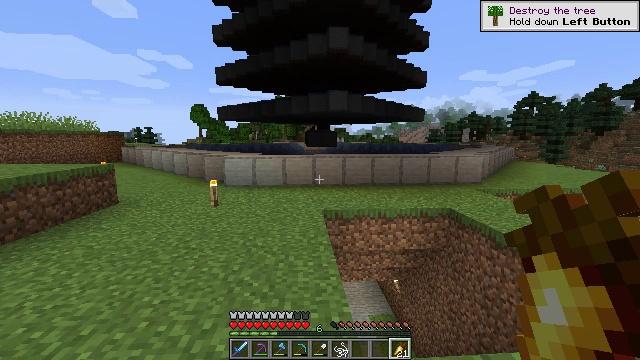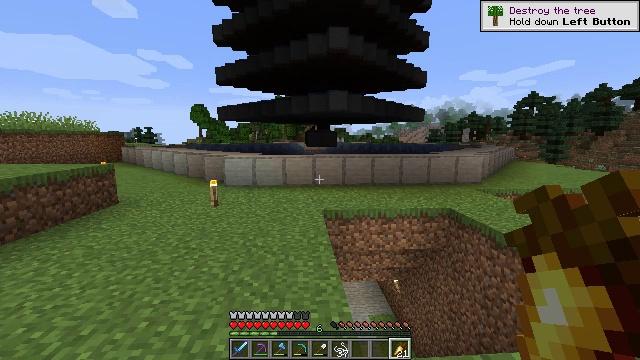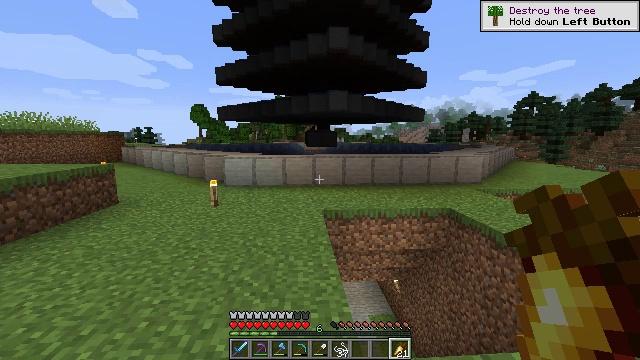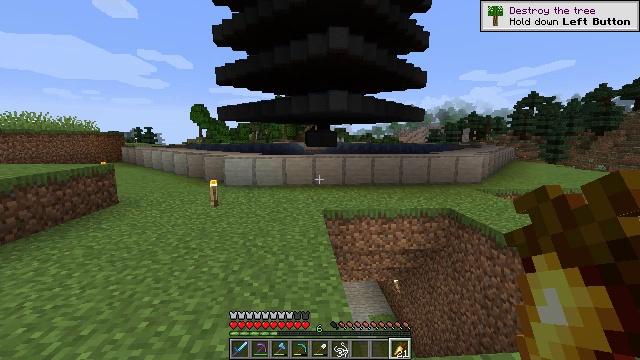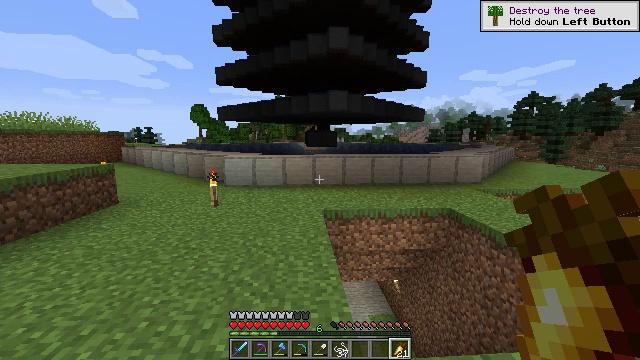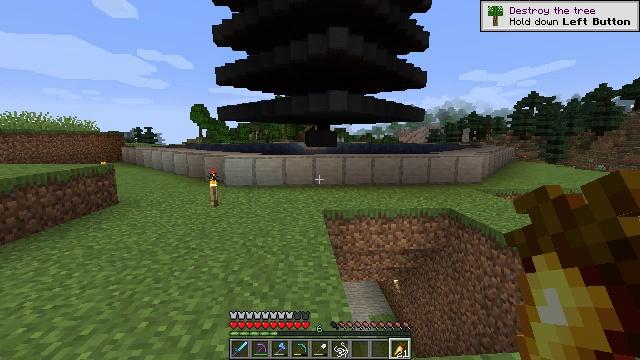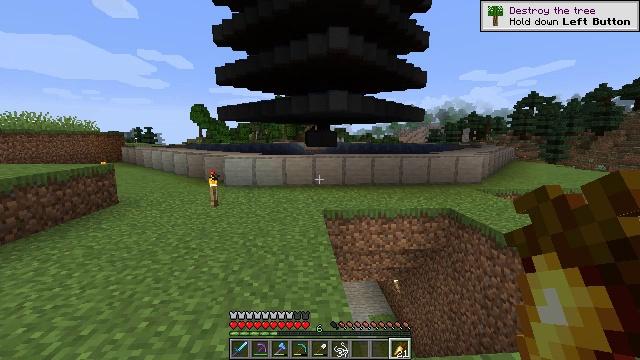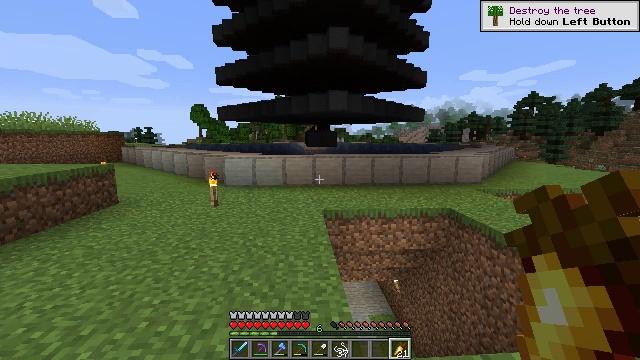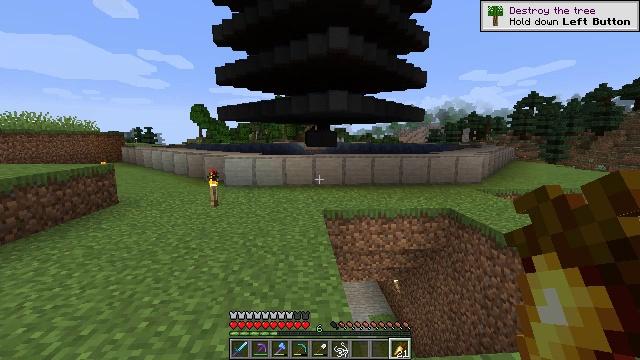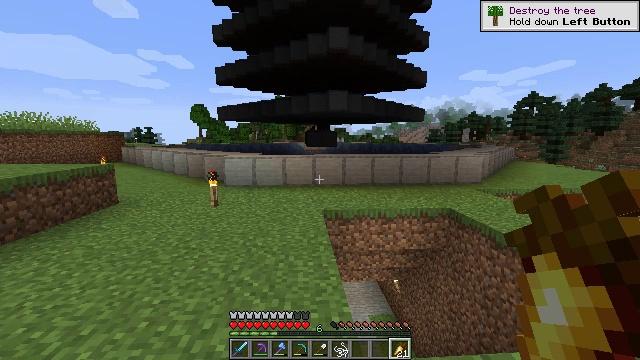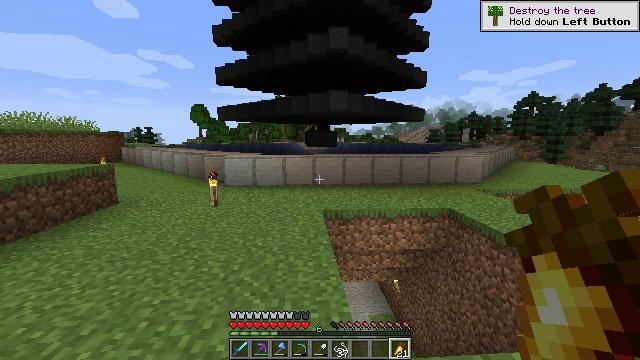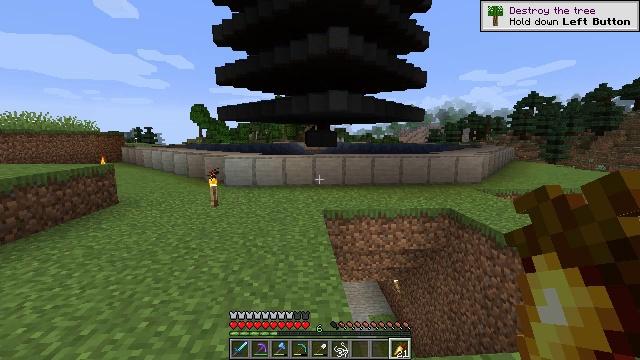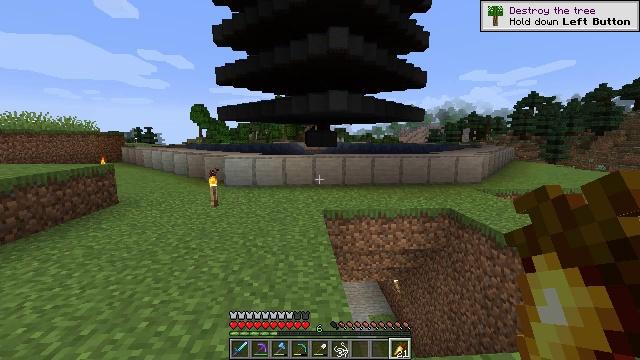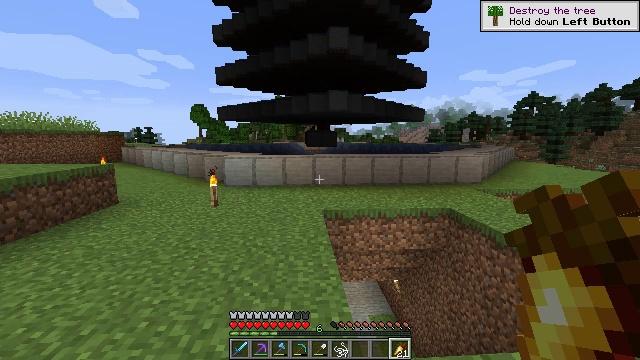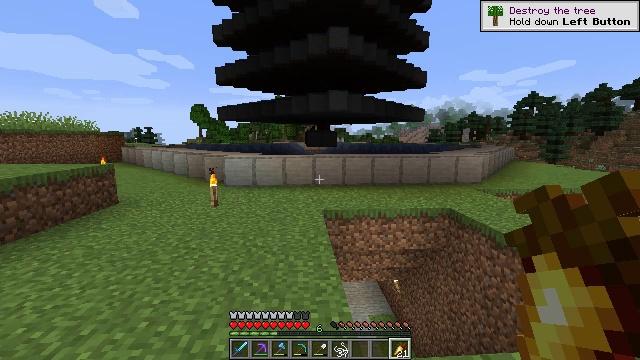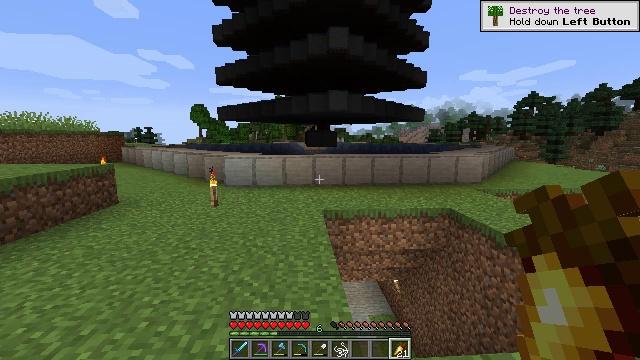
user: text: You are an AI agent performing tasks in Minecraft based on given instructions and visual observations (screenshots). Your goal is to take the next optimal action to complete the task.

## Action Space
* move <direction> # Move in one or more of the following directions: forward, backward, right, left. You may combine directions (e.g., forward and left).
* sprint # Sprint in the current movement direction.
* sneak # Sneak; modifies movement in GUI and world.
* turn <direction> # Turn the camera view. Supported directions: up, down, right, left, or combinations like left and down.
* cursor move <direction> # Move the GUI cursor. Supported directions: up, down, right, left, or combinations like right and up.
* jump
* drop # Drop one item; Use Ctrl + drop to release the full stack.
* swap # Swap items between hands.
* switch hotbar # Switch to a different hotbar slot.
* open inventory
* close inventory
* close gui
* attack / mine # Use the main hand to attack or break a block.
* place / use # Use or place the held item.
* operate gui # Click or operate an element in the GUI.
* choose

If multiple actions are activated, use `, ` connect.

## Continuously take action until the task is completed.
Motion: motion action
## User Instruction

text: Open the furnace and craft a smooth stone.
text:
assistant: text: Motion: no_op
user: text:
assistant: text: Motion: no_op
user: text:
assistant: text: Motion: no_op
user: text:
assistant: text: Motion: no_op
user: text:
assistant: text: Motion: no_op
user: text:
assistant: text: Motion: no_op
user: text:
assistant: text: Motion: no_op
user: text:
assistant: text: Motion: no_op
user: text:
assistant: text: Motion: no_op
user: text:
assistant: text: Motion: no_op
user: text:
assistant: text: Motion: no_op
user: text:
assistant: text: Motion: no_op
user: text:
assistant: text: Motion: no_op
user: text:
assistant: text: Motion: no_op
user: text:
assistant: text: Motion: no_op
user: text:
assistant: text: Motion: no_op
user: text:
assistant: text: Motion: no_op
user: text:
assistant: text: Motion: no_op
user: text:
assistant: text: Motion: no_op
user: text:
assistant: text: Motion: no_op
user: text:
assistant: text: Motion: no_op
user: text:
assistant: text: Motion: no_op
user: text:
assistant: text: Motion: no_op
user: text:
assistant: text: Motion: no_op
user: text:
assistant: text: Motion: no_op
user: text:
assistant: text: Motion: no_op
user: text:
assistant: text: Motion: no_op
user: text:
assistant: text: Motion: no_op
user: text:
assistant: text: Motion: no_op
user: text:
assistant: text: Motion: no_op